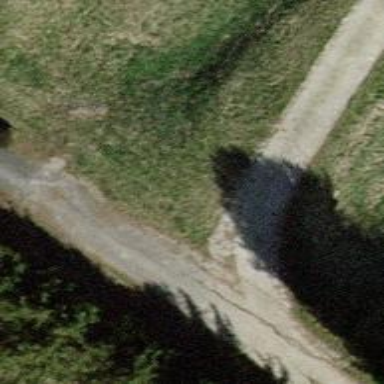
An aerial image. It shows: Track with grade 1 quality.